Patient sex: F
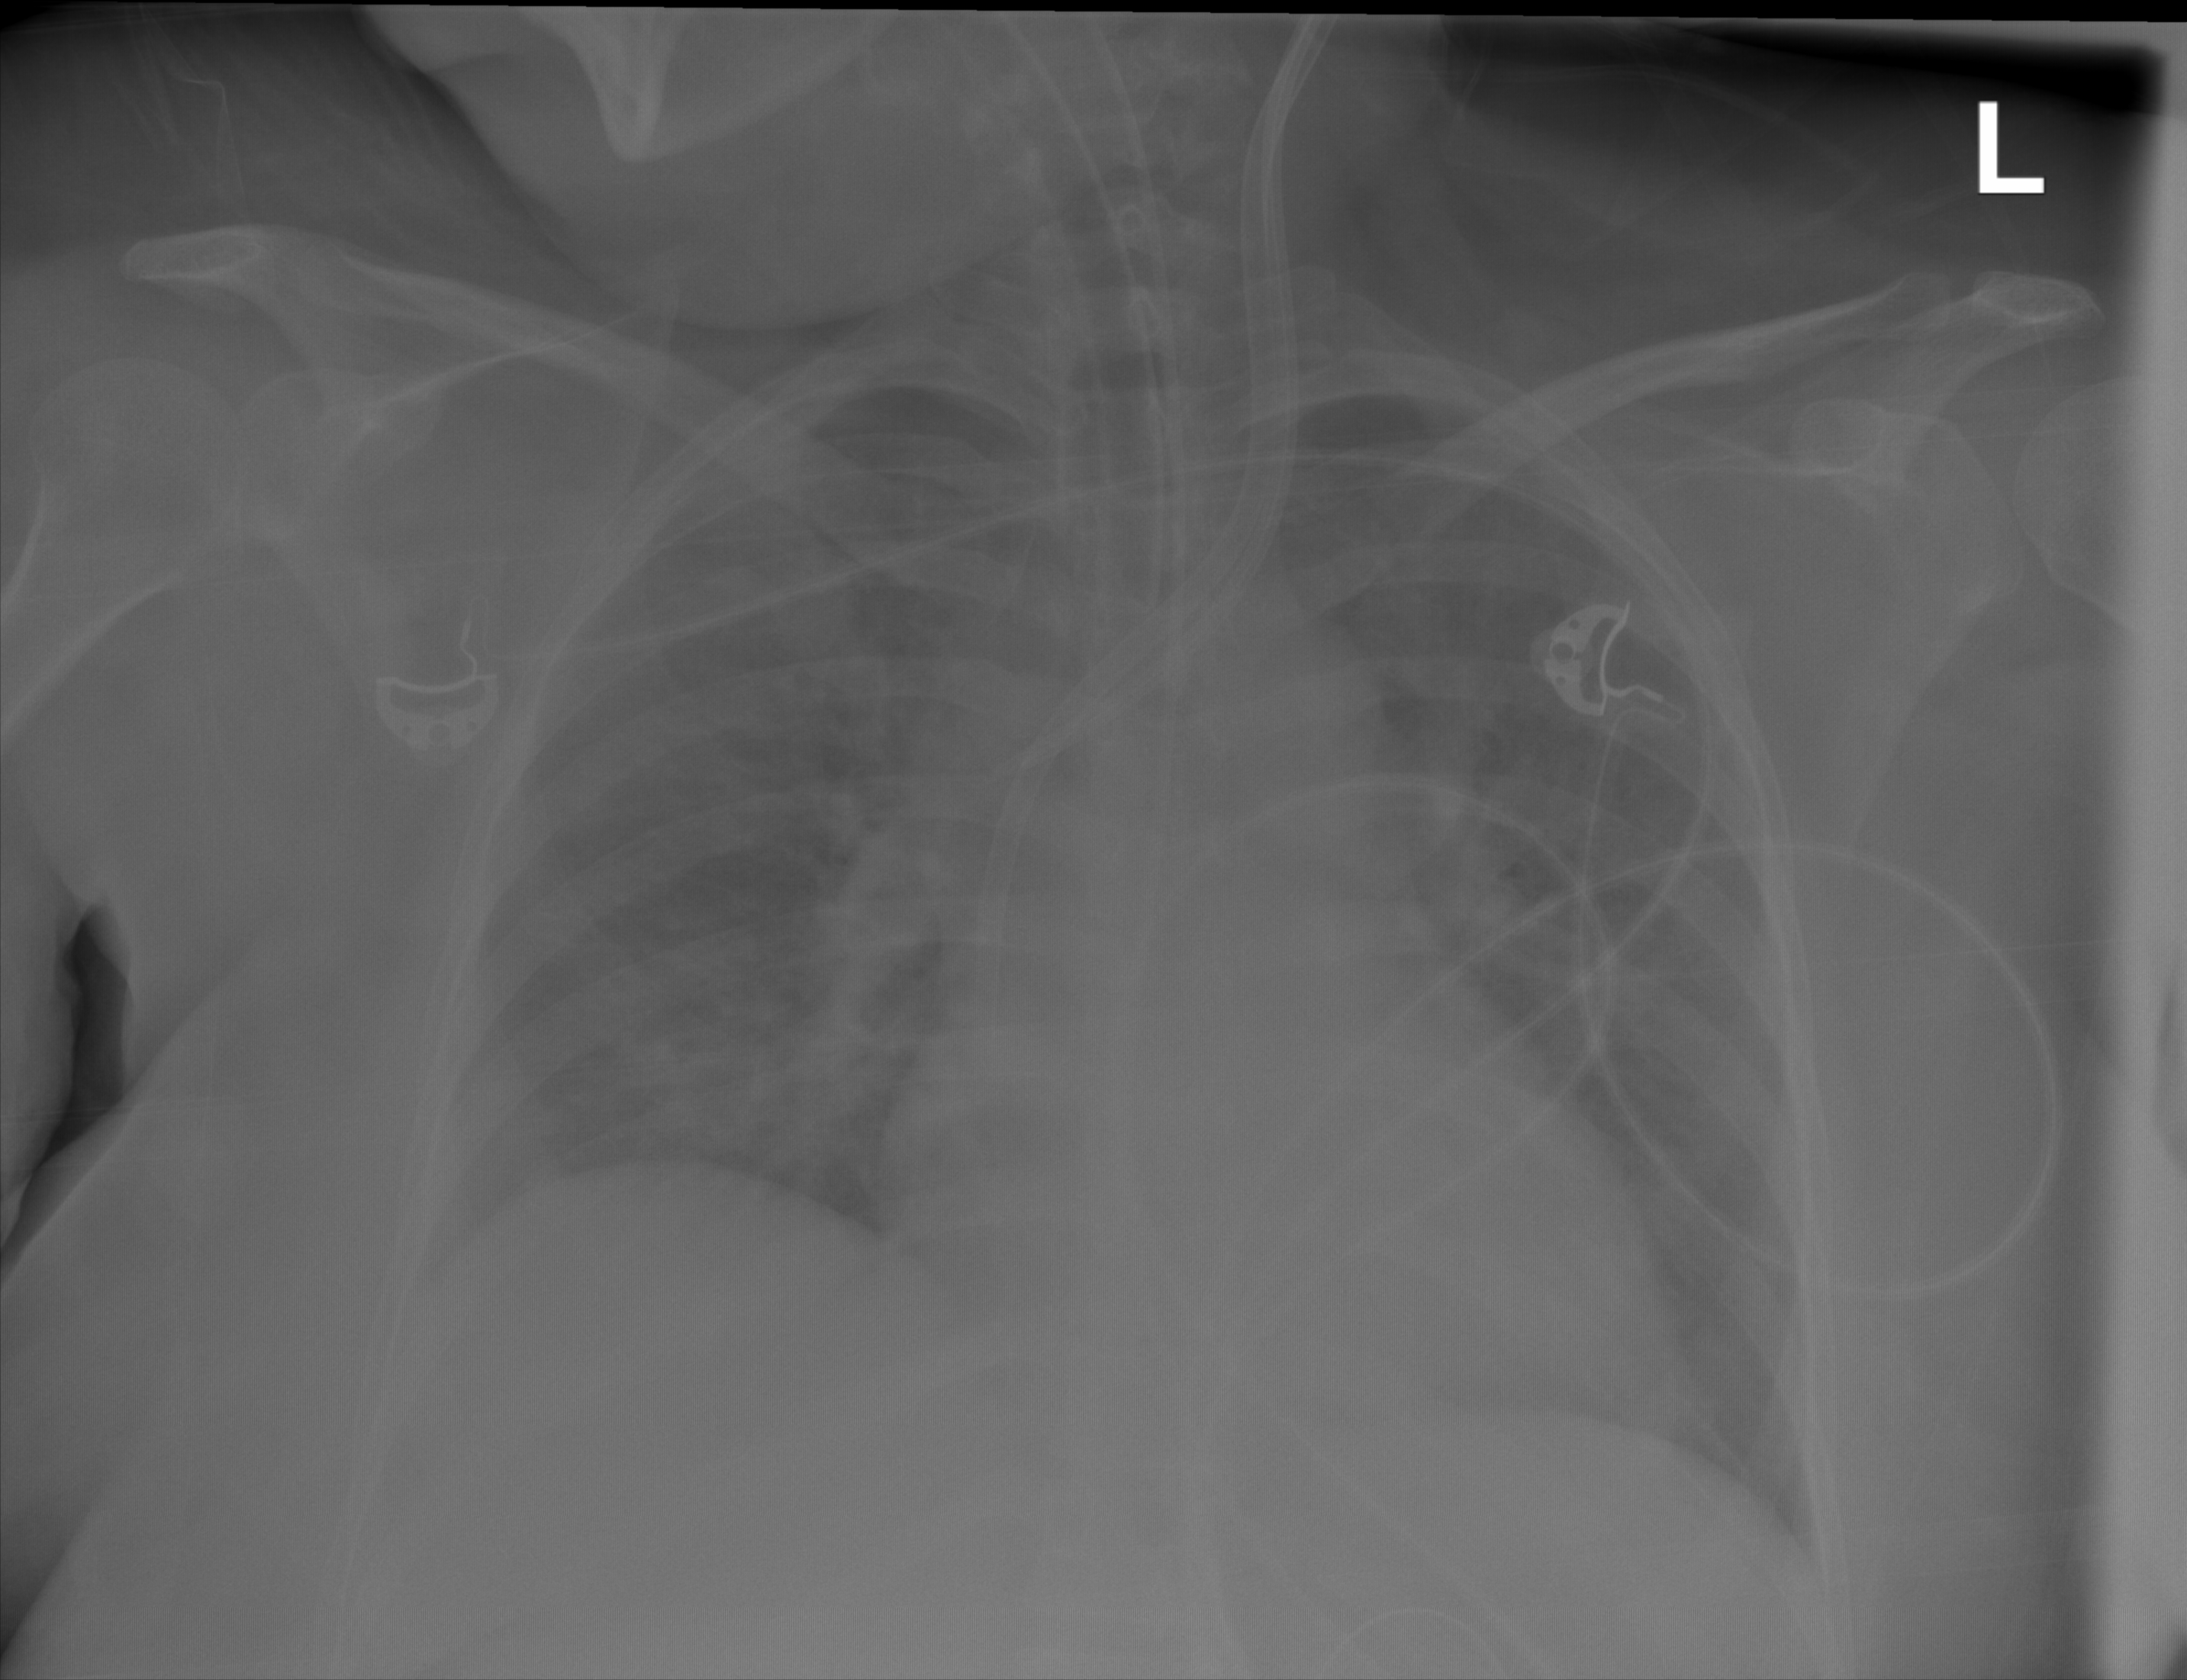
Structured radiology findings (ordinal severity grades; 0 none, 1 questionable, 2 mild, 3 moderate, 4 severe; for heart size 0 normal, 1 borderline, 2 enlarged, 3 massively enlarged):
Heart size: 0
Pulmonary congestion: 2
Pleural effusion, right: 0
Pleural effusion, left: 0
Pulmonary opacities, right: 3
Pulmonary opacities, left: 2
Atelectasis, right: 0
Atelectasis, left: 0